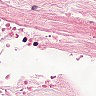
Metastatic tissue present: no